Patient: sex F, age 59
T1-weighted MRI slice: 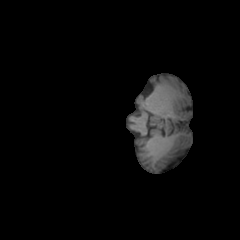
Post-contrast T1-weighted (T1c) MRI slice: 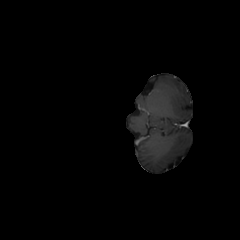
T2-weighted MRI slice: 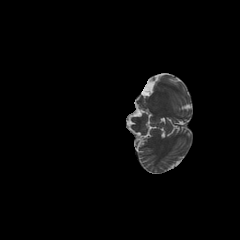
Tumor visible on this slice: no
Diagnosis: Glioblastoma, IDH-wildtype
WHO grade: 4